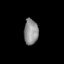
Tissue: lung
Cell type: Fibroblasts
Senescence score: 0.5405
Nuclear area (px): 355
Mean DAPI intensity: 144.299